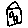
Label: house